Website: bh-photo
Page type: customer-info-address
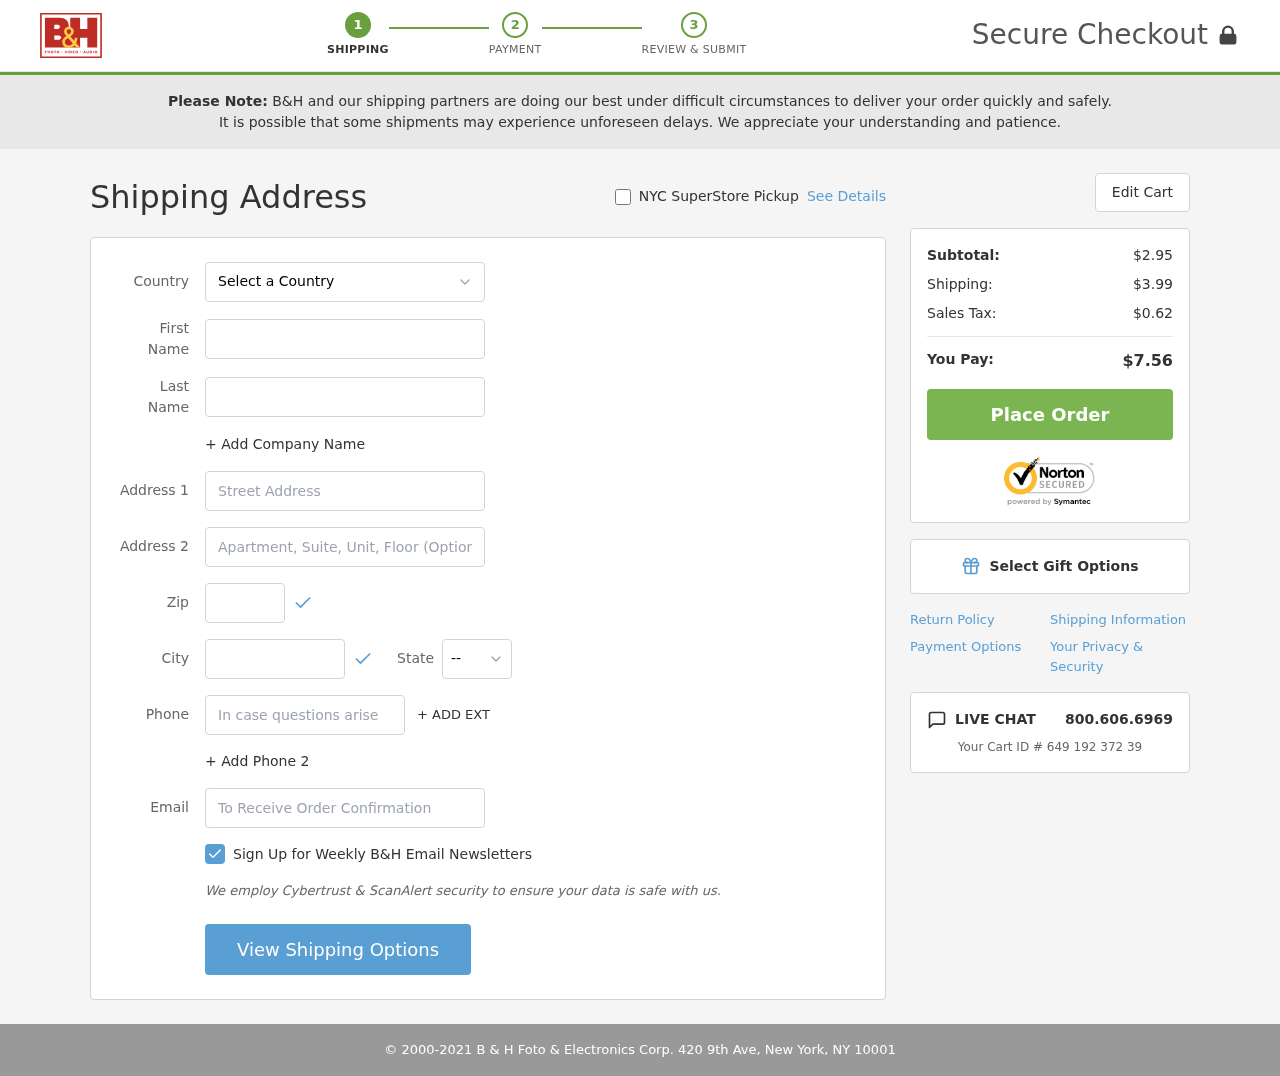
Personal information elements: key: PII_CITY
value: East Andrew
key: PII_COUNTRY
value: United States
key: PII_EMAIL
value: mmason@gmail.com
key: PII_FIRSTNAME
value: Matthew
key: PII_LASTNAME
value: Mason
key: PII_PHONE
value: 9675645281
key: PII_POSTCODE
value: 35955
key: PII_STATE_ABBR
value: NH
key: PII_STREET
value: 97274 John Harbors
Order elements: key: ORDER_SUBTOTAL
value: $2.95
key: ORDER_SHIPPING_COST
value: $3.99
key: ORDER_TAX
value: $0.62
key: ORDER_TOTAL
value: $7.56
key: ORDER_ID
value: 649 192 372 39